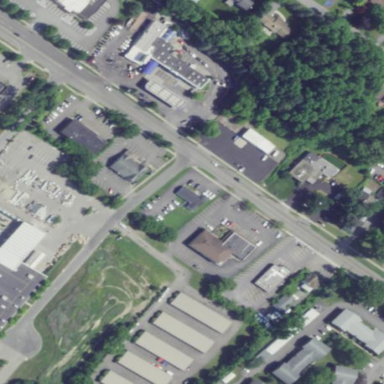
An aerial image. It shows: Retail area.